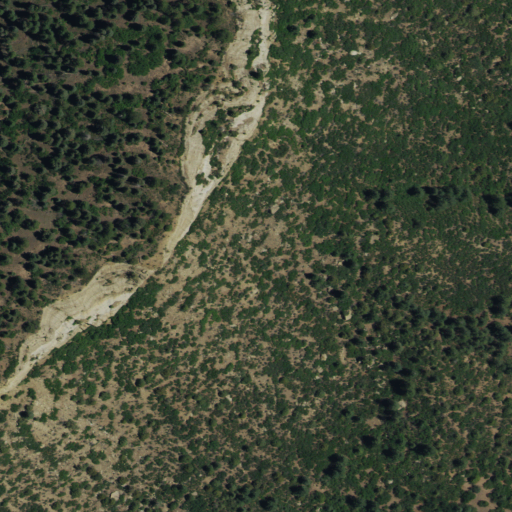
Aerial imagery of cliff(s) in New Mexico named Reed Escarpment containing shrub, evergreen forest, grassland, deciduous forest, and open development